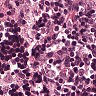
Metastatic tissue present: no